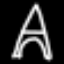
Label: The Eiffel Tower